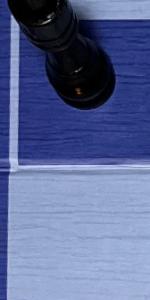
Label: Empty